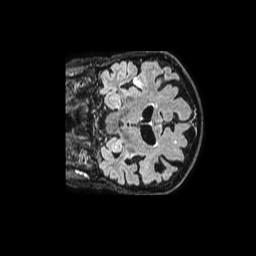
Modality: FLAIR
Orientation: coronal
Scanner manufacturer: philips
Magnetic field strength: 1.5 T
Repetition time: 4.8 s
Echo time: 0.3582 s